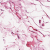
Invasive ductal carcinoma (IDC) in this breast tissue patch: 0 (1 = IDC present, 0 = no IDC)